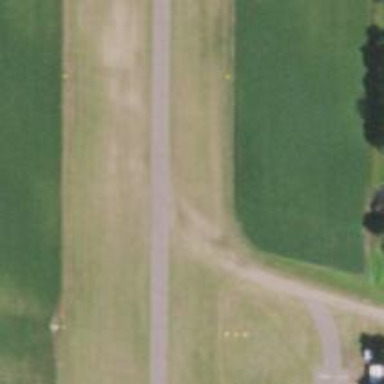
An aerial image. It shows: Asphalt runway at the airport.